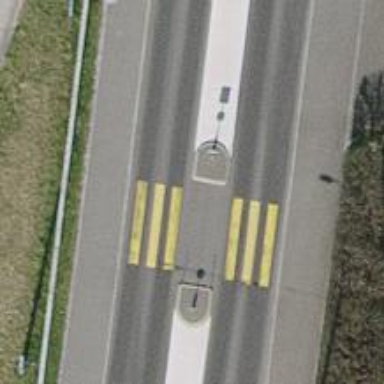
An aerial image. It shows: Marked road crossing.